Field crop: maize
Growth stage: 2
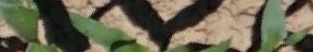
Species: maize